Interaction volume radius: 5 \u00c5
Interaction volume height: 20 \u00c5
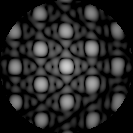
Disorder parameter: 0.06281